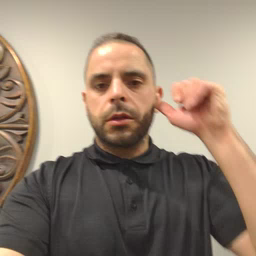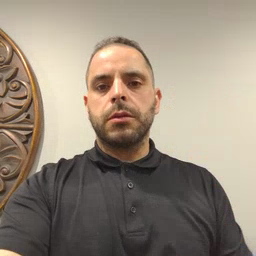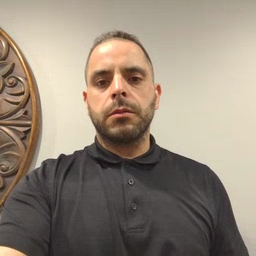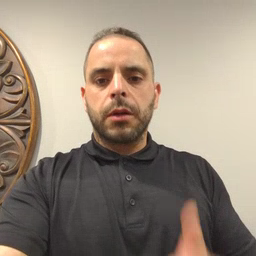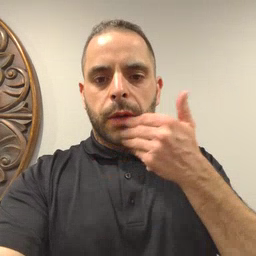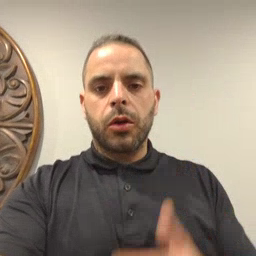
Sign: better